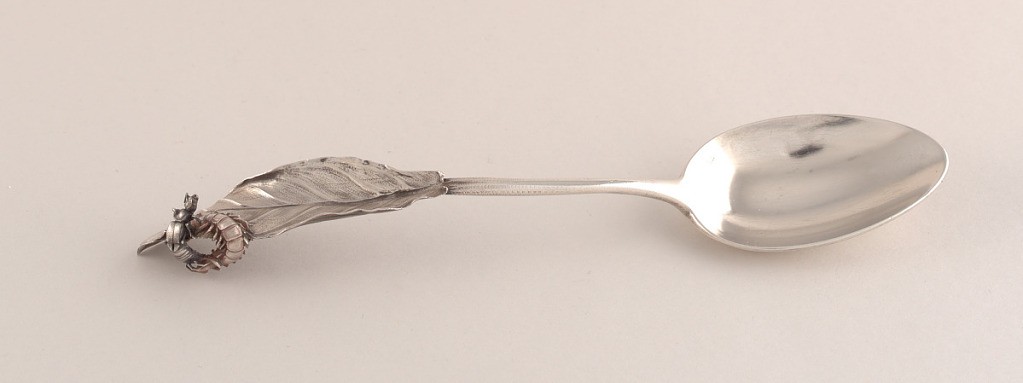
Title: Dessert Spoon with Centipede on Handle
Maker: Charles Victor Gibert, French
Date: ca. 1890
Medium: silver
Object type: spoon
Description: Oval bowl with plain narrow stem. Stem continues to form leaf shaped handle, with terminal turning downwards. Mouse applied as if perched on side of terminal, with tail overlapping along edge to underside.